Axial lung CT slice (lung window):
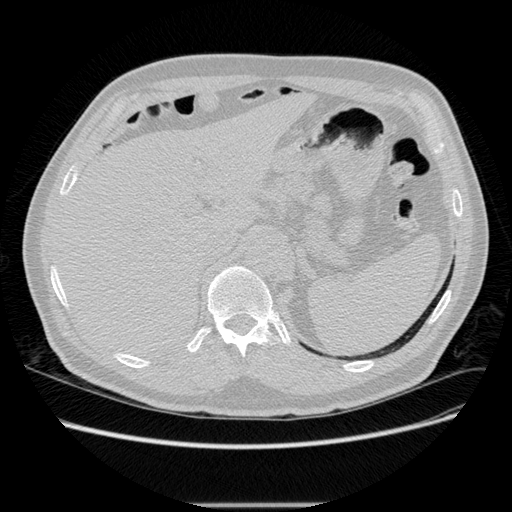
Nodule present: no